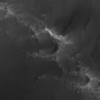
Label: not_dusty